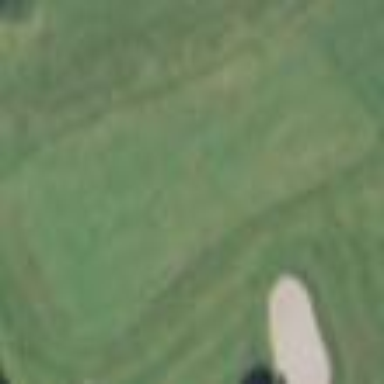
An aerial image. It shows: Grassy area designated as golf fairway.